Question: Here is my code for the click button:
'''
run_btn=QtWidgets.QPushButton("Run")
def main():
print ('Starting Program')
run_btn.clicked.connect(main)
'''
But after I click "Run", it just prints "Starting Program" again and again, and the GUI window doesn't disappear:

How can I make the button print it once and go on with the program ?
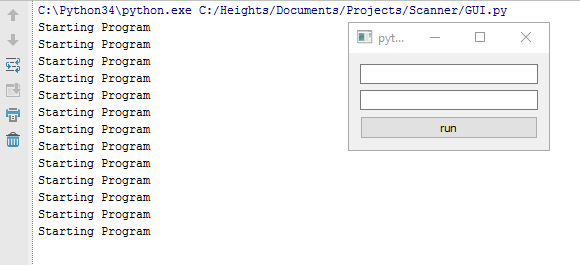
Answer: Suppose that the 'QPushButton' is inside the main widget (in the example 'QWidget'), to close the window we use the 'close()'
'''
from PyQt5 import QtWidgets
import sys
app = QtWidgets.QApplication(sys.argv)
w = QtWidgets.QWidget()
line1_edit = QtWidgets.QLineEdit()
line2_edit = QtWidgets.QLineEdit()
run_btn=QtWidgets.QPushButton("Run")
def main():
print ('Starting Program')
w.close()
run_btn.clicked.connect(main)
layout = QtWidgets.QVBoxLayout()
layout.addWidget(line1_edit)
layout.addWidget(line2_edit)
layout.addWidget(run_btn)
w.setLayout(layout)
w.show()
sys.exit(app.exec_())
'''